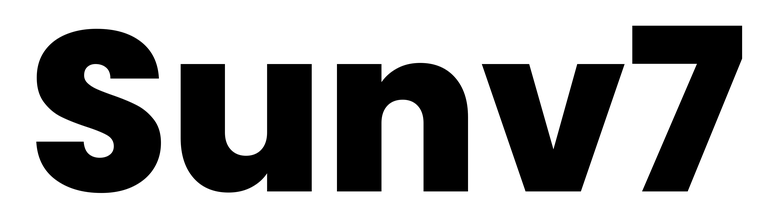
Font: Poppins-ExtraBold